Question: I am using border-radius property to acheive rounded corners. But I am not sure how to get rounded corners of this shape. I tried giving same dimensions from either sides but they just dont give me the exact shape. Am I missing some CSS3 property here.
Just wondering if clip css property is the answer.
UPDATE:
<URL>
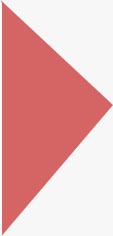
Answer: ## Demo
'''
#player {
margin: 32px;
position: relative;
width: 400px;
height: 250px;
background-color: #222;
}
#inner {
transform: rotate(45deg);
background-color: silver;
width: 100px;
height: 100px;
top: 20px;
left: -50px;
position: relative;
border-radius: 20px;
}
#outer {
position: absolute;
top: 50px;
left: 165px;
width: 70px;
height: 140px;
overflow: hidden;
}
'''
'''
<div id="player">
<div id="outer">
<div id="inner"></div>
</div>
</div>
'''
This should produce:

The effect is achieved by creating a square, rotating it with a CSS transform, rounding the corners, and clipping it with an outer box. The inner element can be adjusted as desired, so it is somewhat flexible.
<URL>
## Alternatives
SVG images support shapes of this type and are supported in all modern browsers. Simple SVGs can be coded by hand as XML, and there are a variety of free/paid editors for working with them.
See also: <URL>